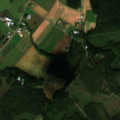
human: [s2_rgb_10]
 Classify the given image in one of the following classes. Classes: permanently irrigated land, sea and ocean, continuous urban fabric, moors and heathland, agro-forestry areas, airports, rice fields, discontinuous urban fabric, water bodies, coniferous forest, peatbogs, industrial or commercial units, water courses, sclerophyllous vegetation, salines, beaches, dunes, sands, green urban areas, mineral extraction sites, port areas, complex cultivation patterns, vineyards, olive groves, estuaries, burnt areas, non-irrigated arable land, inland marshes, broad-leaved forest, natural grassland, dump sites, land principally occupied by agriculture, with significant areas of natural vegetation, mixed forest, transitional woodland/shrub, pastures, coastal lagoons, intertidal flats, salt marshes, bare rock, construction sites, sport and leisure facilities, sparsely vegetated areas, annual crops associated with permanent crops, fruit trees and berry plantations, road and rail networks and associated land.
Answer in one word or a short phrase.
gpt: non-irrigated arable land, coniferous forest, mixed forest